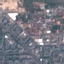
Land use / land cover class: Residential